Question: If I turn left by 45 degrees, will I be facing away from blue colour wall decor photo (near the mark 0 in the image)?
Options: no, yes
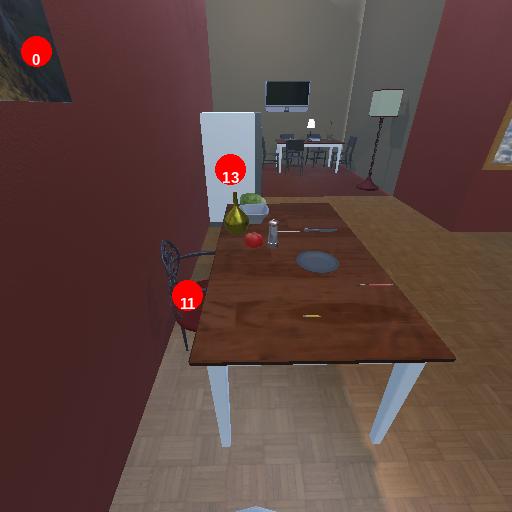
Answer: no